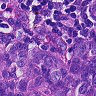
Metastatic tissue present: yes